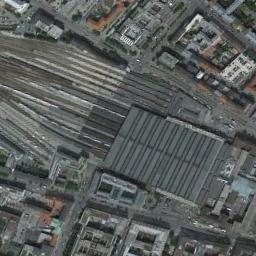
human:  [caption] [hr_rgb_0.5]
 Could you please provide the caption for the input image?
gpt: The railway station has lots of railways and a big building and the railway station is surrounded by lots of other buildings .

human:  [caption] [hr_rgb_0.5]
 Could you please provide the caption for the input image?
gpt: The railway station is next to some buildings .

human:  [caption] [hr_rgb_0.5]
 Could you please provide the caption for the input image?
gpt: There is a big railway station in the city .

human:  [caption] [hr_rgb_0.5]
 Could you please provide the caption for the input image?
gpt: Many buildings of different shapes and sizes are beside the railway station .

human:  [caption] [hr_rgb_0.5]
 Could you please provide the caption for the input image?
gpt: There are many buildings around the black railway station .